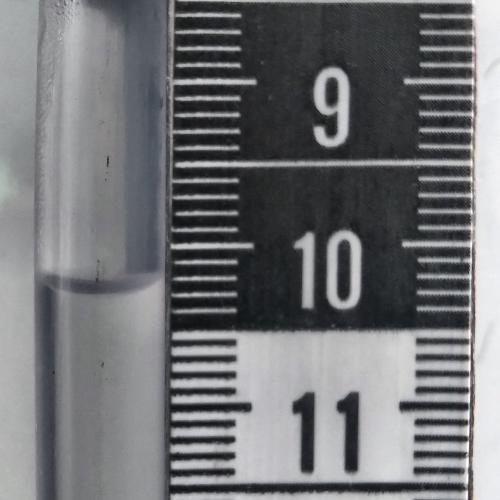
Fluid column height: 10.2 cm